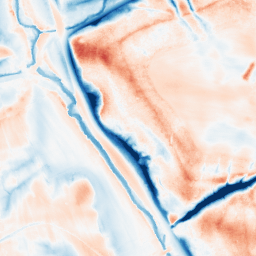
Category: classical
Decomposition family: gaussian_anisotropic
Decomposition parameters: sigma_x: 10
sigma_y: 10
Upsampling method: lanczos
Upsampling parameters: scale: 8
Upsampling scale: 8